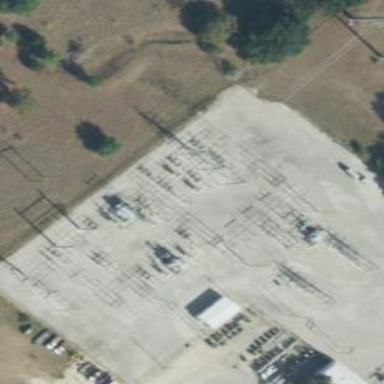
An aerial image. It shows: Switch for power supply.